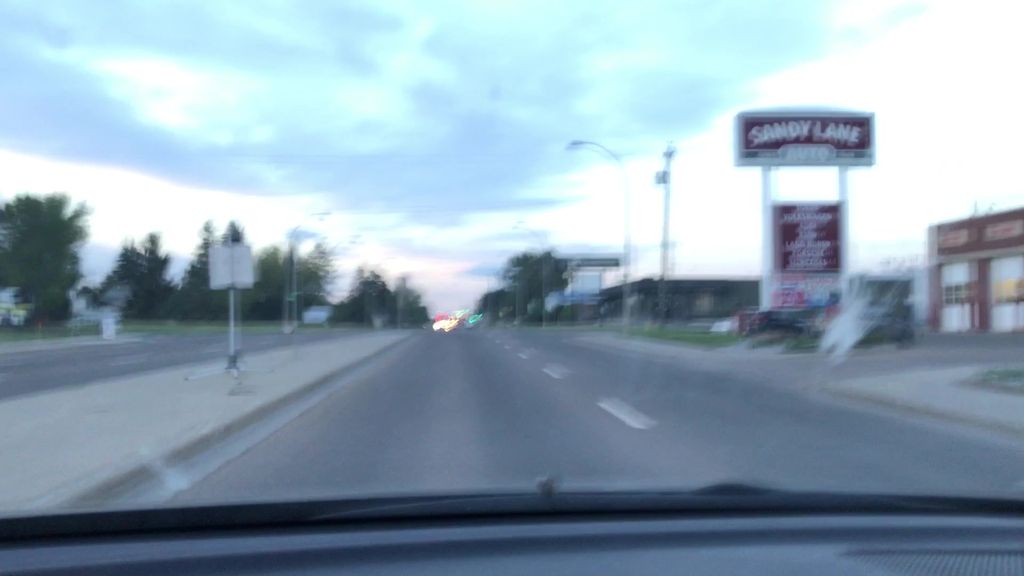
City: edmonton